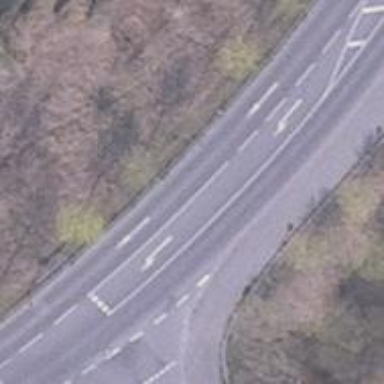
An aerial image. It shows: Primary highway.